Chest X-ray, AP view. Patient: 47 years old, sex M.
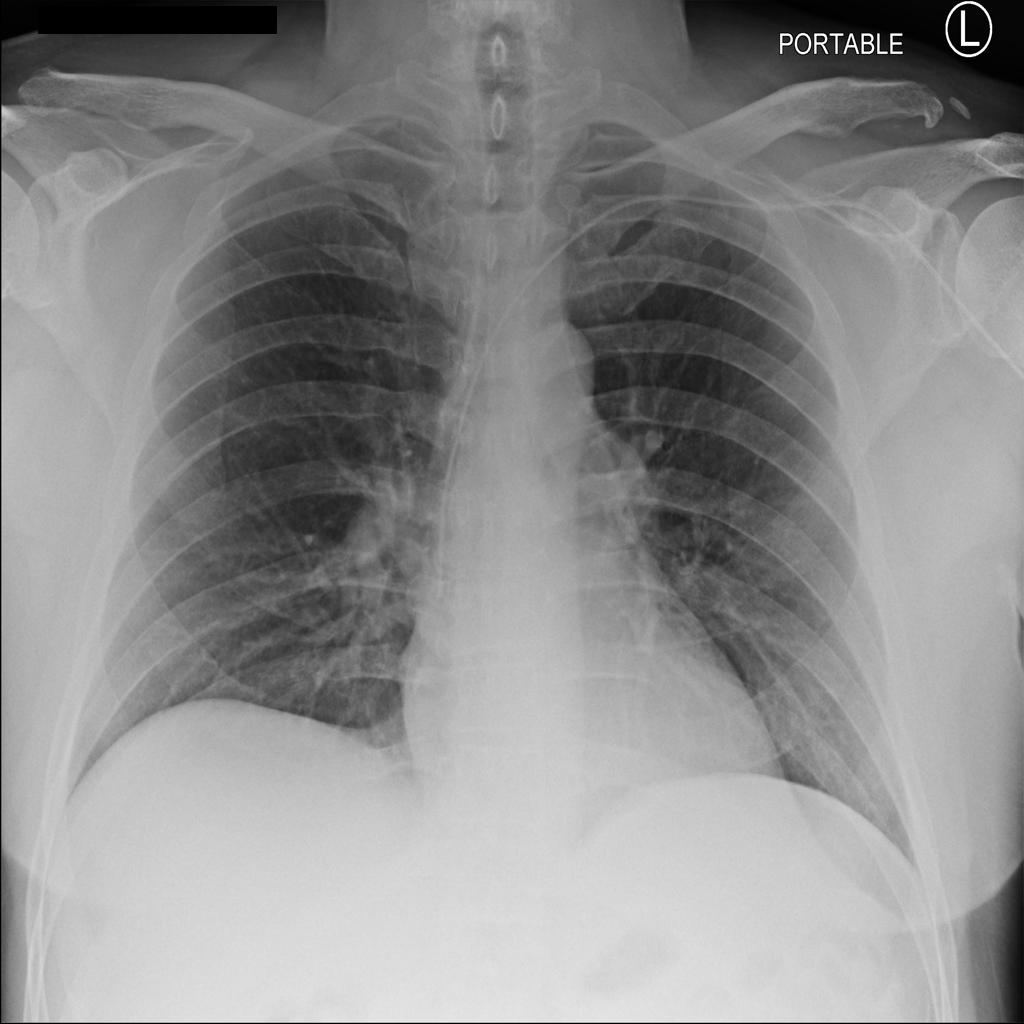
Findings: No Finding